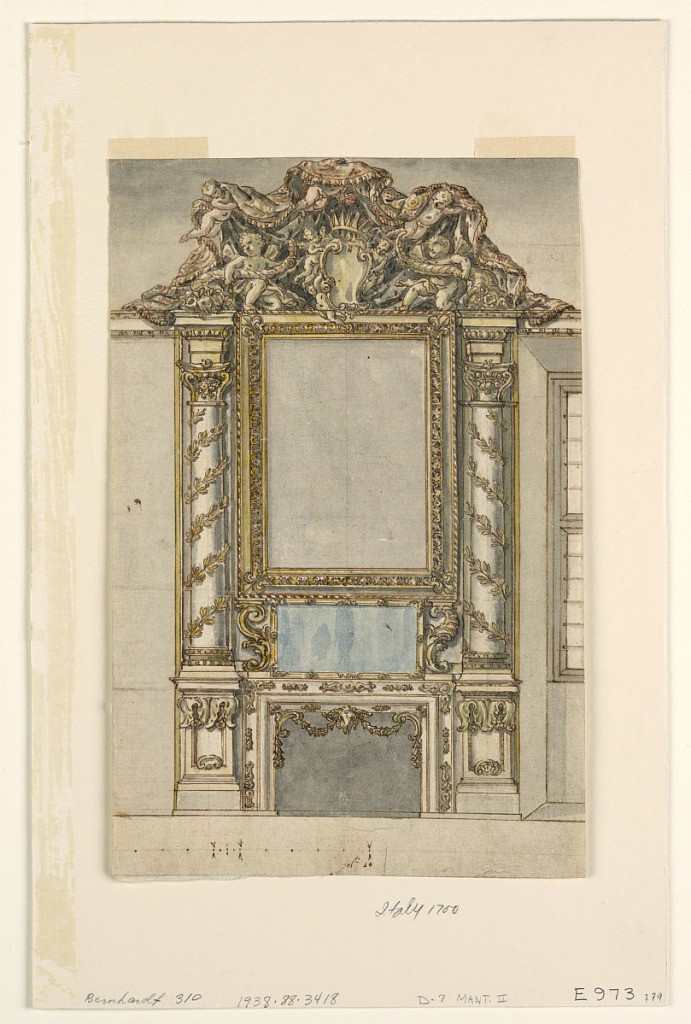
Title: Design for a Chimneypiece with Overmantel
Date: ca. 1700
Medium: Pen and brown ink, blue, gray, ochre wash, over black chalk Support: white laid paper laid down
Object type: Drawing
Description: Scale: at bottom left, in palmi